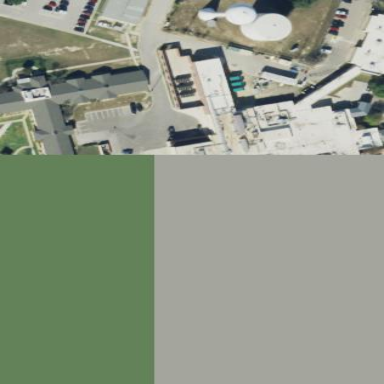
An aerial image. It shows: Healthcare facility identified as hospital.